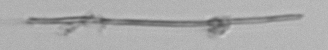
Label: fiber_TAG_external_detritus